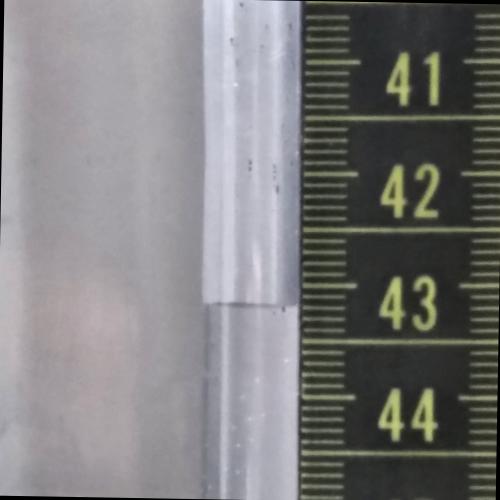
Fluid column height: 43.2 cm